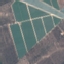
Land use / land cover: PermanentCrop